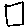
Label: square